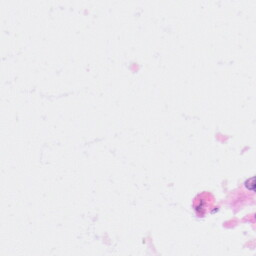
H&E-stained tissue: Kidney